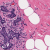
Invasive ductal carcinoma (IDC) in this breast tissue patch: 0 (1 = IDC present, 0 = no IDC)